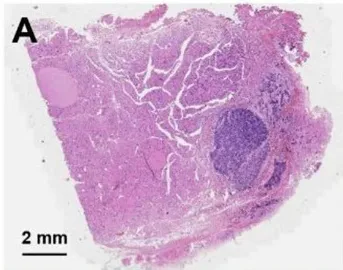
Hematoxylin and eosin staining of primary squamous cell carcinoma of the thyroid:. Magnification x 8.
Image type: pathology (h&e)